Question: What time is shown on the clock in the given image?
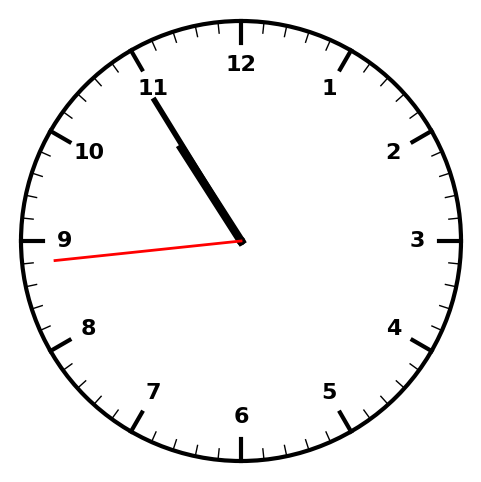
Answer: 10:54:44